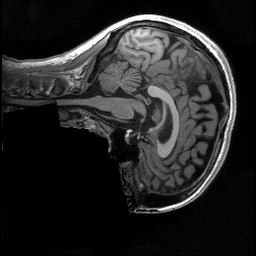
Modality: T1w
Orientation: sagittal
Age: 22
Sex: female
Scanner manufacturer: siemens
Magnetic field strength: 3 T
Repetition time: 2.3 s
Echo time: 0.00298 s